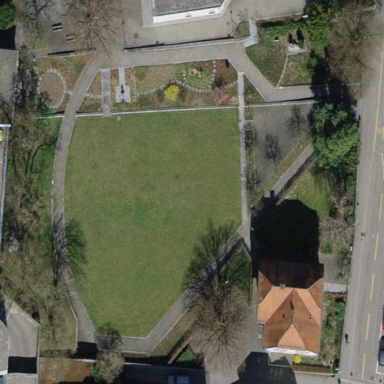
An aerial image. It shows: Park.